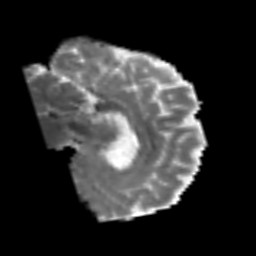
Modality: MD
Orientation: sagittal
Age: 56
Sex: male
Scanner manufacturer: siemens
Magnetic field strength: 3 T
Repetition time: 6.1 s
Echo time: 0.101 s